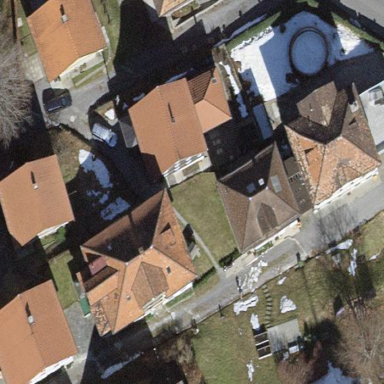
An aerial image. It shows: Residential building.